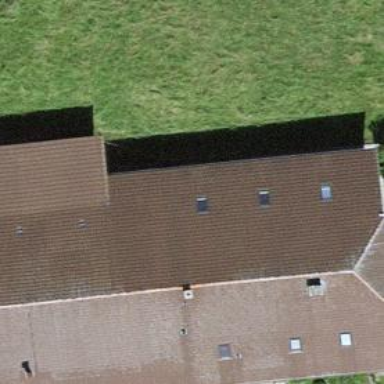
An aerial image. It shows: Farm building.